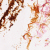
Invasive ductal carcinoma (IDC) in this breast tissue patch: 0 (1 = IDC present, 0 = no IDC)